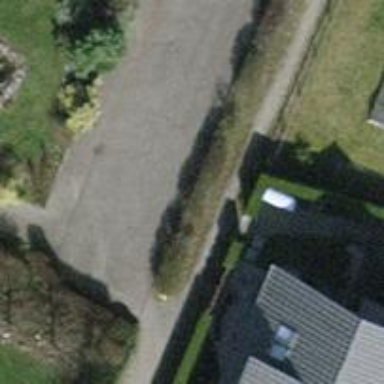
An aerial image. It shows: Hedge barrier.